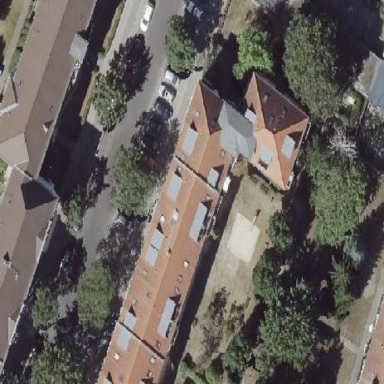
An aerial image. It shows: View of apartment building.